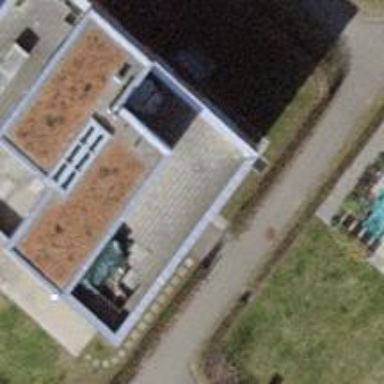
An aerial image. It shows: Building with gabled roof.